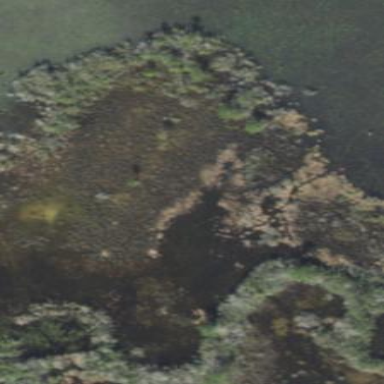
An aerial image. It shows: Marshy wetland area.